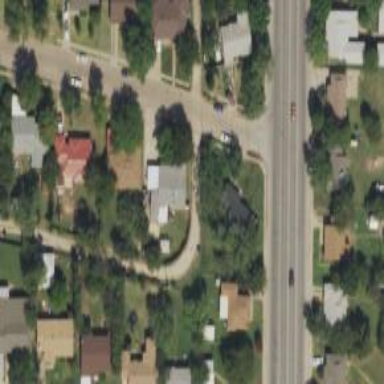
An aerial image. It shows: Alley classified as service road.